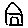
Label: house